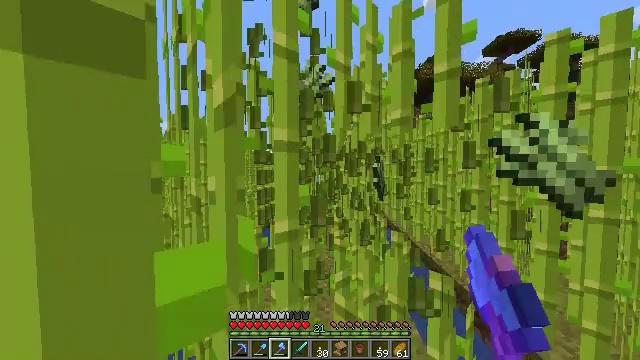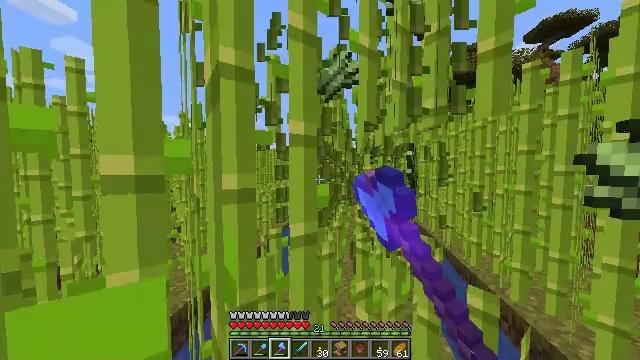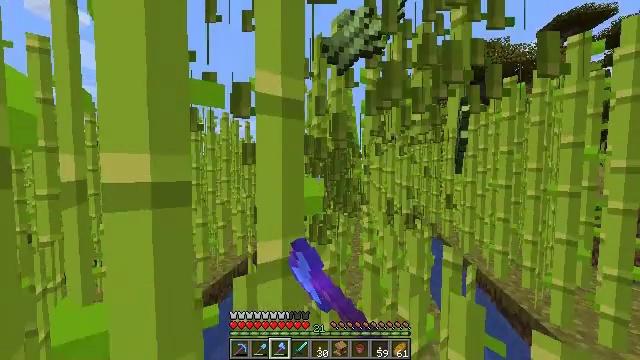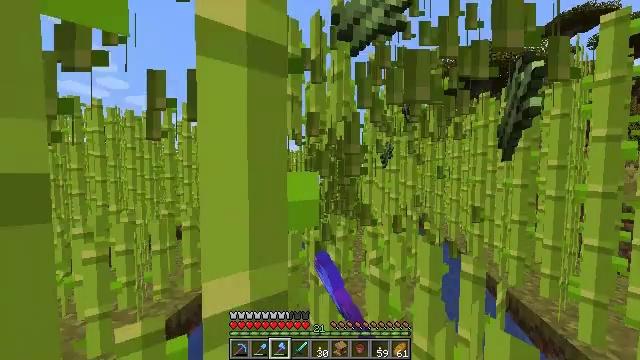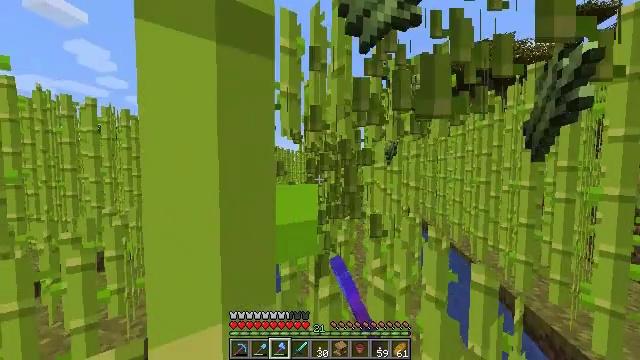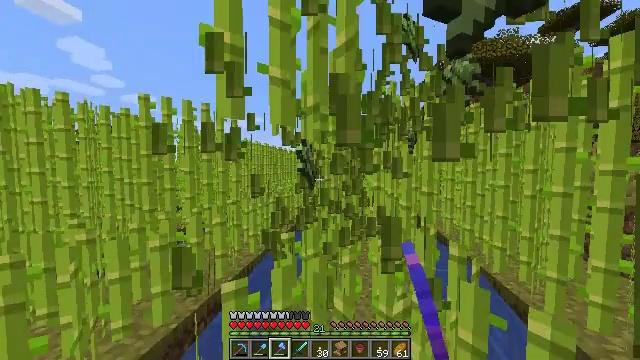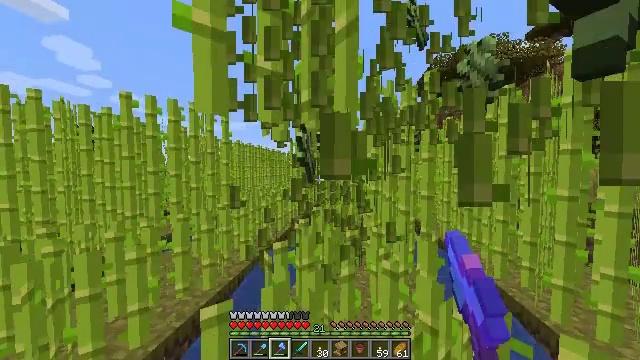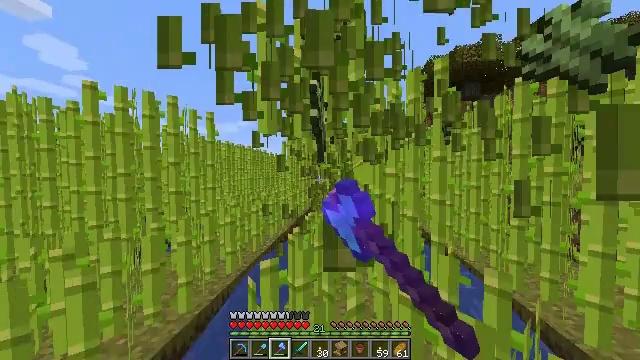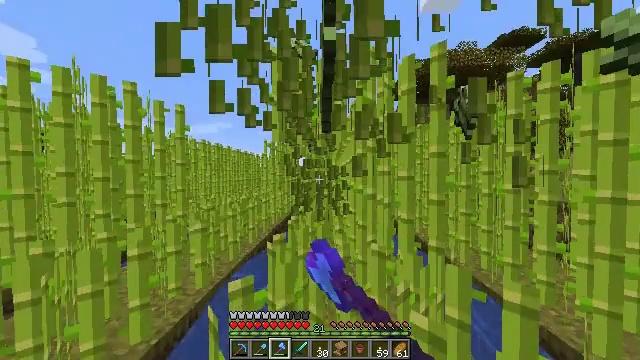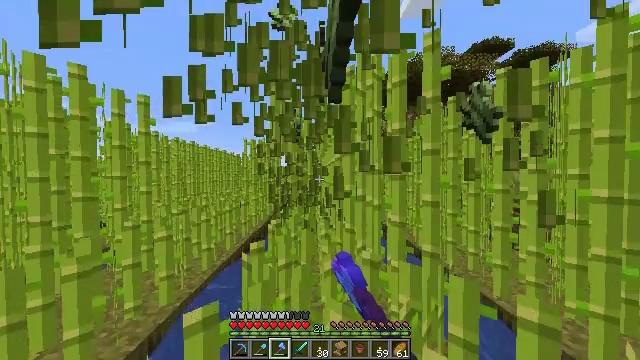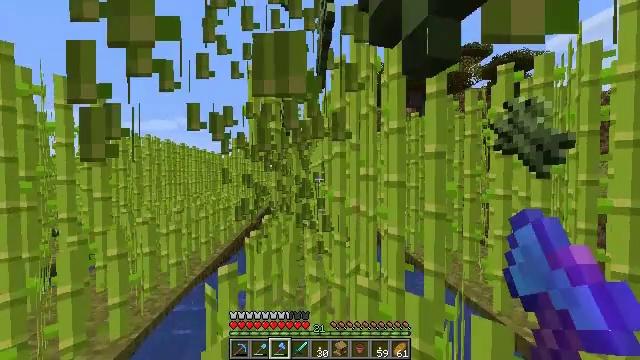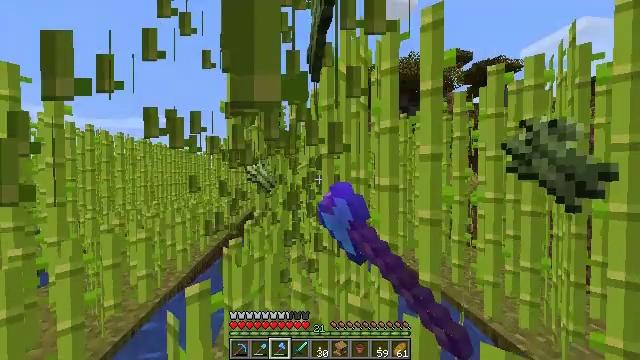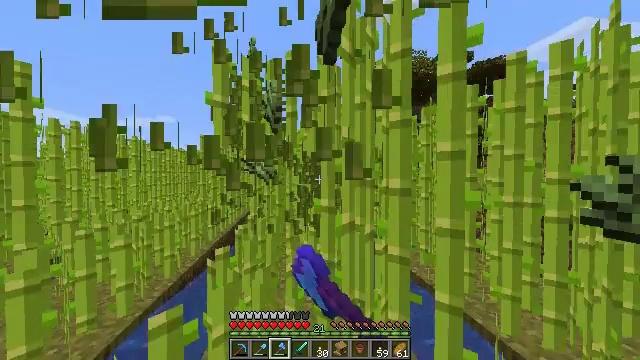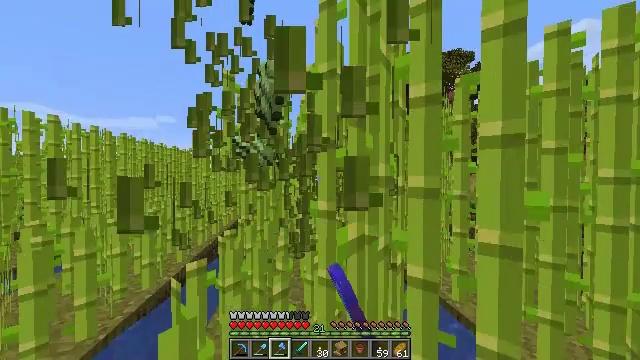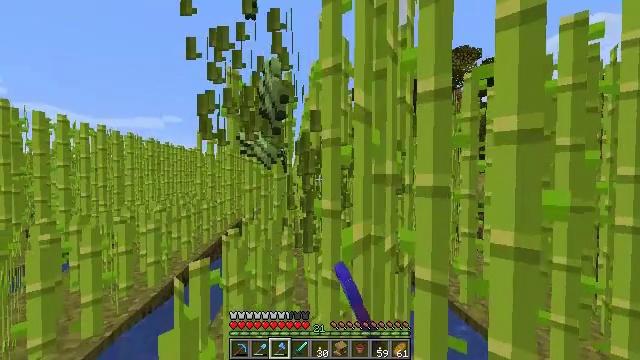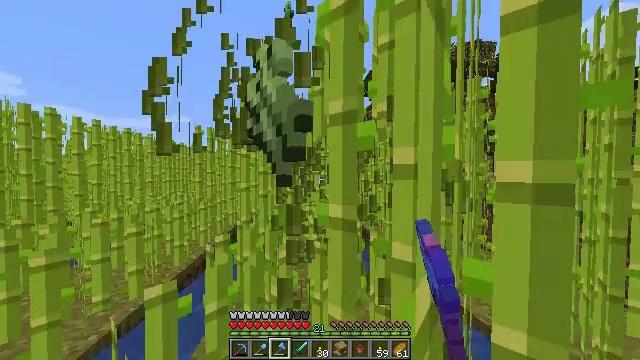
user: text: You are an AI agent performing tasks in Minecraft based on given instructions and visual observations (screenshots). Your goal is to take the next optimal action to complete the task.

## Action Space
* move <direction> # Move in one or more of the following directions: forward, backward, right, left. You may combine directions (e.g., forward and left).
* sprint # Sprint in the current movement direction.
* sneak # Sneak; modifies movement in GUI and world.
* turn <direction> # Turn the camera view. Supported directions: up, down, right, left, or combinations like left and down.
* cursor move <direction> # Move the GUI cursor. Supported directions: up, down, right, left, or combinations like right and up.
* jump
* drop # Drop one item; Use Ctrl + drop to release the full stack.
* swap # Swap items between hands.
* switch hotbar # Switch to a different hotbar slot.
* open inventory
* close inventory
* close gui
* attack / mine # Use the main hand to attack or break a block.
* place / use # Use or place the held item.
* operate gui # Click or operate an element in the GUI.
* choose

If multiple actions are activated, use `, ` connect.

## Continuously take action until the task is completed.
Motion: motion action
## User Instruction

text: Harvest sugar cane from the plant.
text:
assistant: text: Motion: move forward, sprint, turn left, attack / mine
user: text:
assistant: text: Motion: move forward, sprint, turn left, attack / mine
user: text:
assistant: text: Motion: move forward, sprint, attack / mine
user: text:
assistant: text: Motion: move forward, sprint, attack / mine
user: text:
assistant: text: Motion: move forward, sprint, attack / mine
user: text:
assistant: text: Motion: move forward, sprint, turn right, attack / mine
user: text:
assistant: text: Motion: move forward, sprint, turn right, attack / mine
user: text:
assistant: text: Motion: move forward, sprint, turn right, attack / mine
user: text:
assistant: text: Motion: move forward, sprint, turn right, attack / mine
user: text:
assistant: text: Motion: move forward, sprint, turn right, attack / mine
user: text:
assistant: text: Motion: move forward, sprint, turn right, attack / mine
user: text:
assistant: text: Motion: move forward, sprint, attack / mine
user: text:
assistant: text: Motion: move forward, sprint, attack / mine
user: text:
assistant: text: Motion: move forward, sprint, turn left, attack / mine
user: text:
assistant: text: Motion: move forward, sprint, turn left, attack / mine
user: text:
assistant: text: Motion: move forward, sprint, turn left, attack / mine
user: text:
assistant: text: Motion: move forward, sprint, turn left, attack / mine
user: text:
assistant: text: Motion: move forward, sprint, attack / mine
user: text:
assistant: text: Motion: move forward, sprint, attack / mine
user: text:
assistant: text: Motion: move forward, sprint, attack / mine
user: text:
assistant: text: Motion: move forward, sprint, attack / mine
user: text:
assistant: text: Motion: move forward, sprint, attack / mine
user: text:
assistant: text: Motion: move forward, sprint, attack / mine
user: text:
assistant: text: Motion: move forward, sprint, turn right, attack / mine
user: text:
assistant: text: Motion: move forward, sprint, turn right, attack / mine
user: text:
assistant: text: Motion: move forward, sprint, turn right, attack / mine
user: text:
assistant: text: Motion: move forward, sprint, turn right, attack / mine
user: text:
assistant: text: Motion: move forward, sprint, attack / mine
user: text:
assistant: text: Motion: move forward, sprint, attack / mine
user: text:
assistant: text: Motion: move forward, sprint, attack / mine